Question: Text in my app's WebViews display very blurry on Android 4.4. Works fine in prior versions of Android. Also displays properly after I rotate the device (even if I rotate back to the original orientation.) Anyone know what is causing this?

Here's a screenshot:
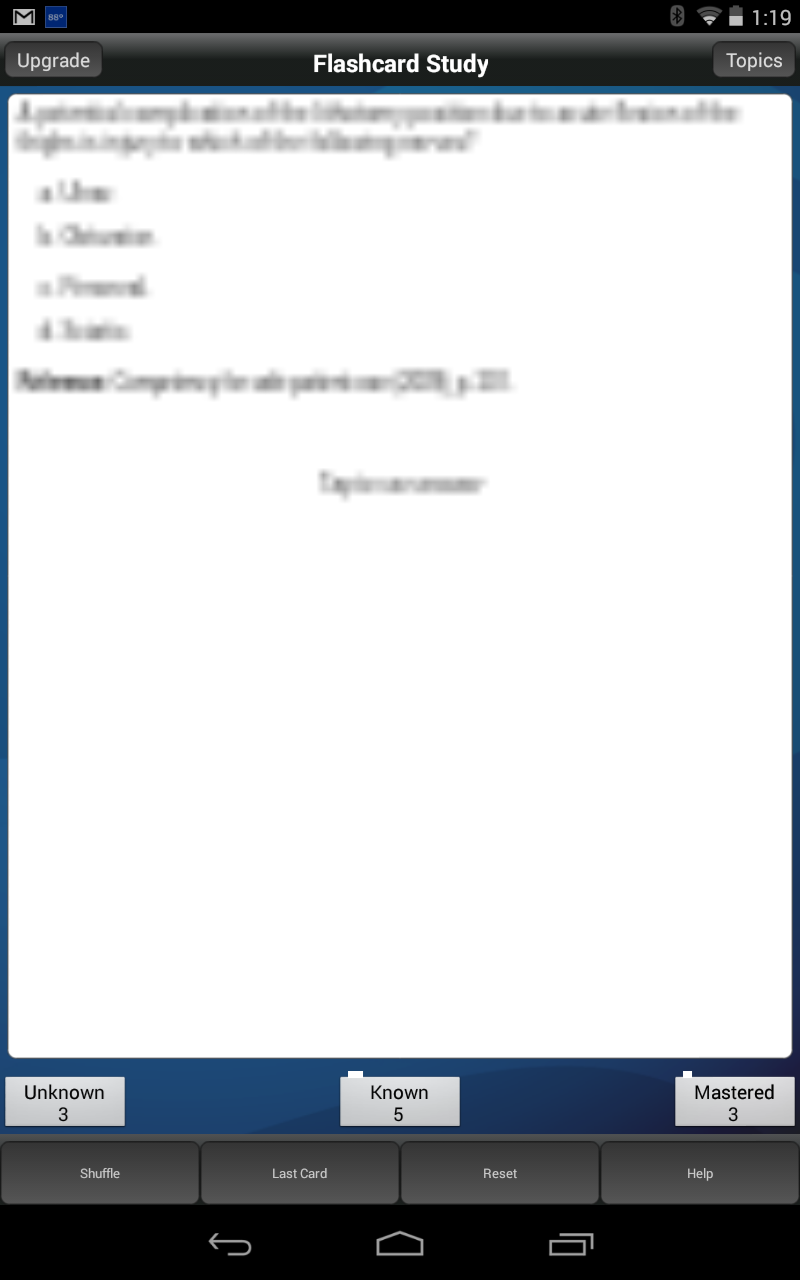
Answer: It seems that the hardware acceleration was causing the problem. Adding
android:hardwareAccelerated="false"
in the AndroidManifest.xml for the particular activity made the problem go away.
<URL>
<URL>